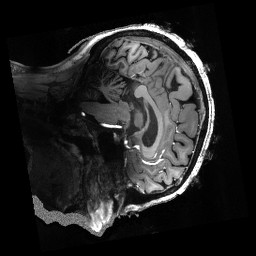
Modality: T1w
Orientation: sagittal
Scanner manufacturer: siemens
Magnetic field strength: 7 T
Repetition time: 3.82 s
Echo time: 0.00172 s